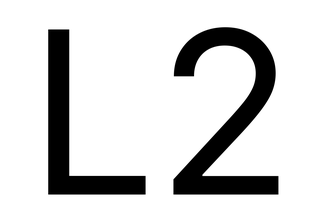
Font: Inter_Regular